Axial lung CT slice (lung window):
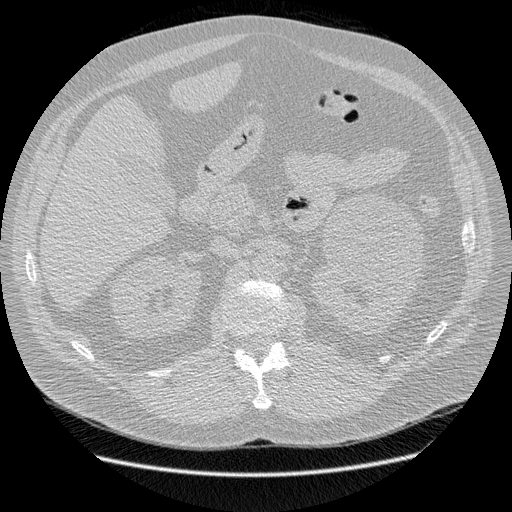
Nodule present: no